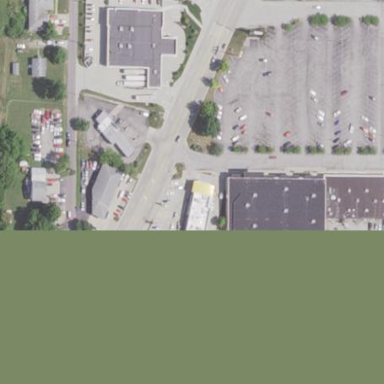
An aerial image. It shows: Retail area.